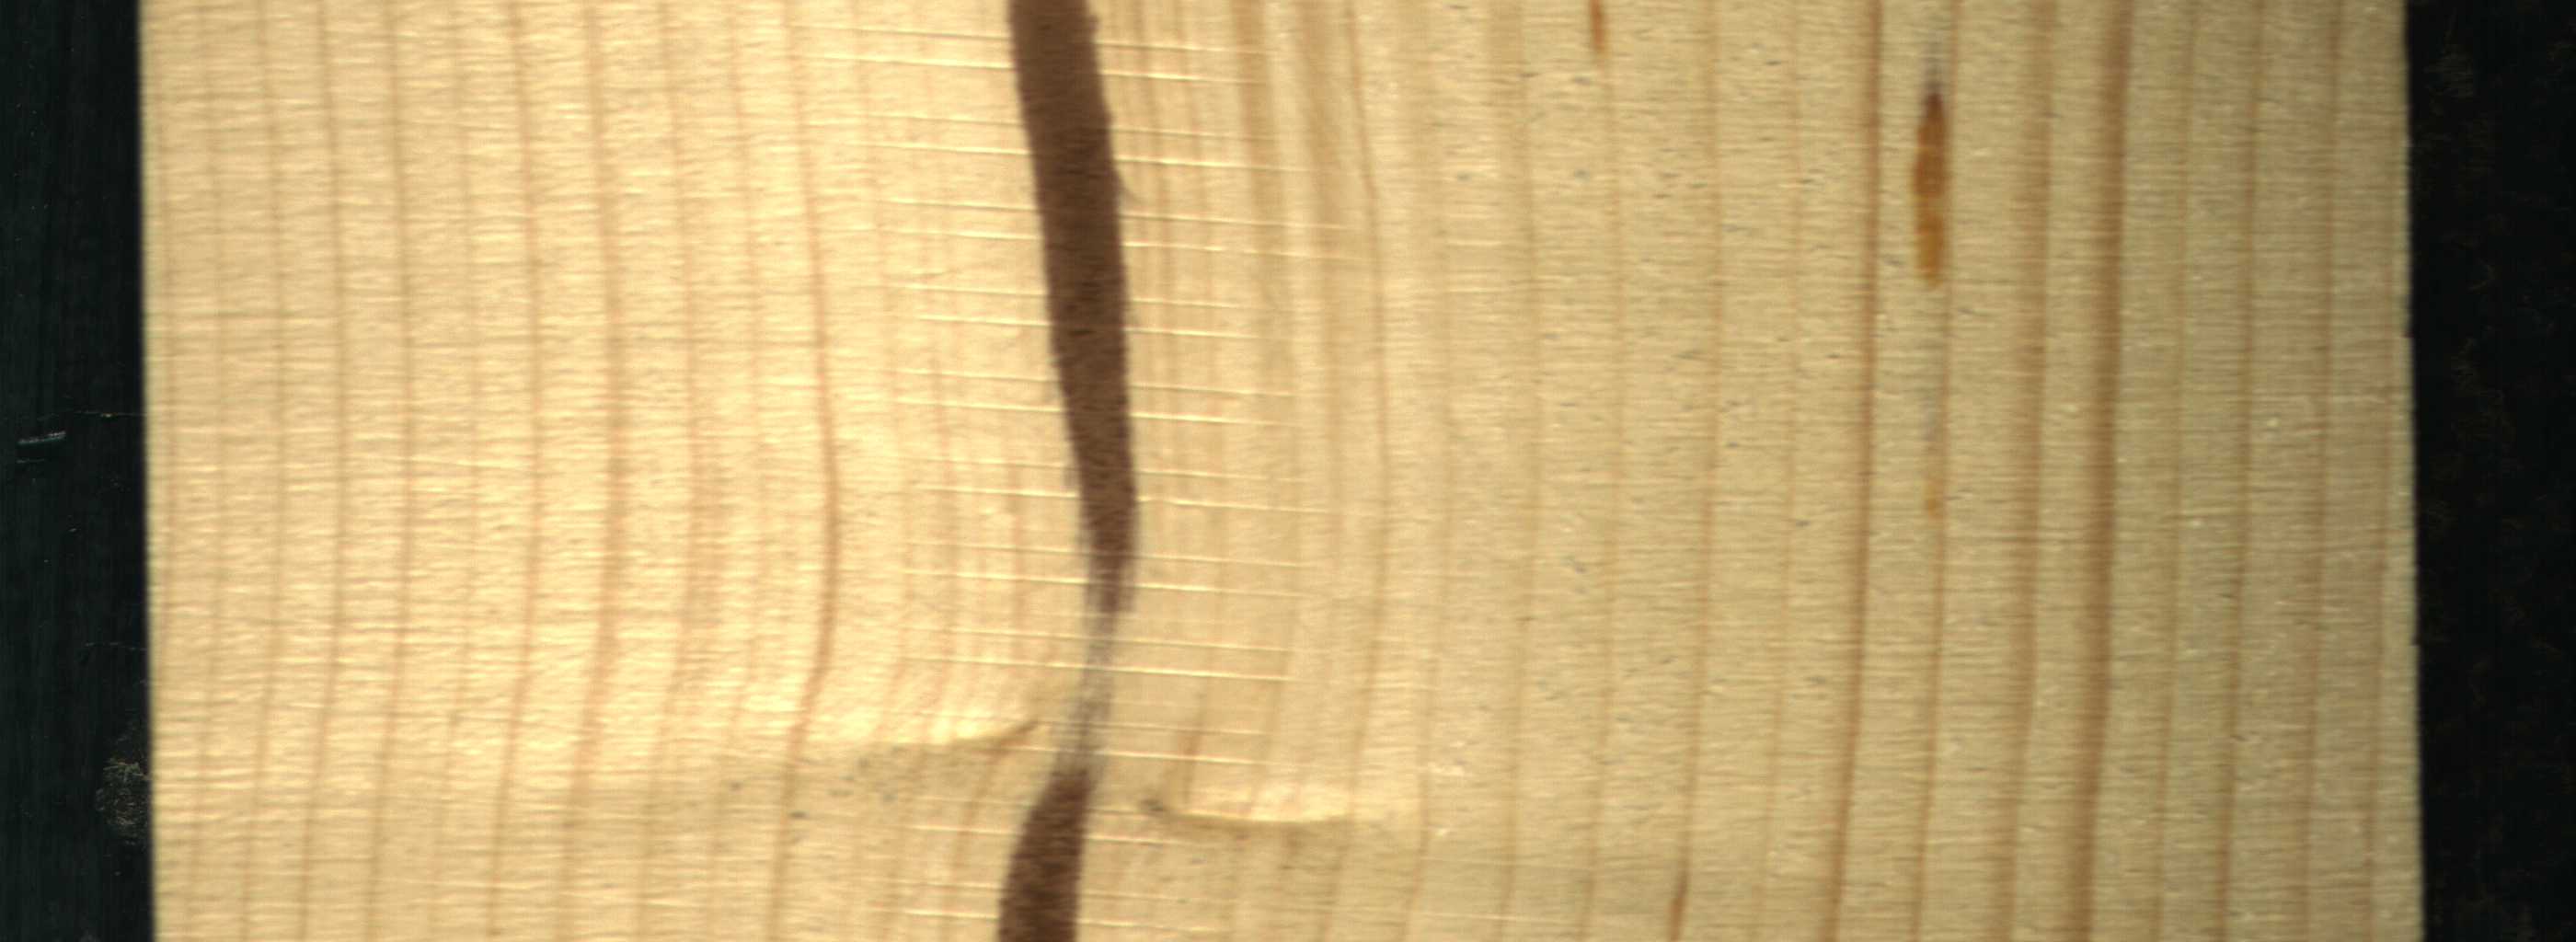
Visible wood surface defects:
Marrow
Marrow
resin